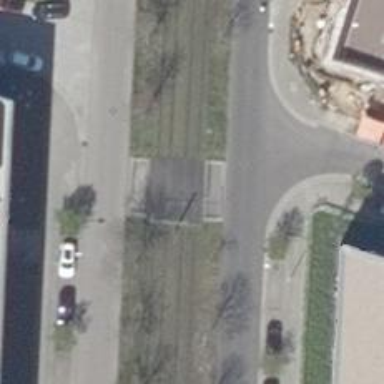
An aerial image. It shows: Uncontrolled tram crossing.